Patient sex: M
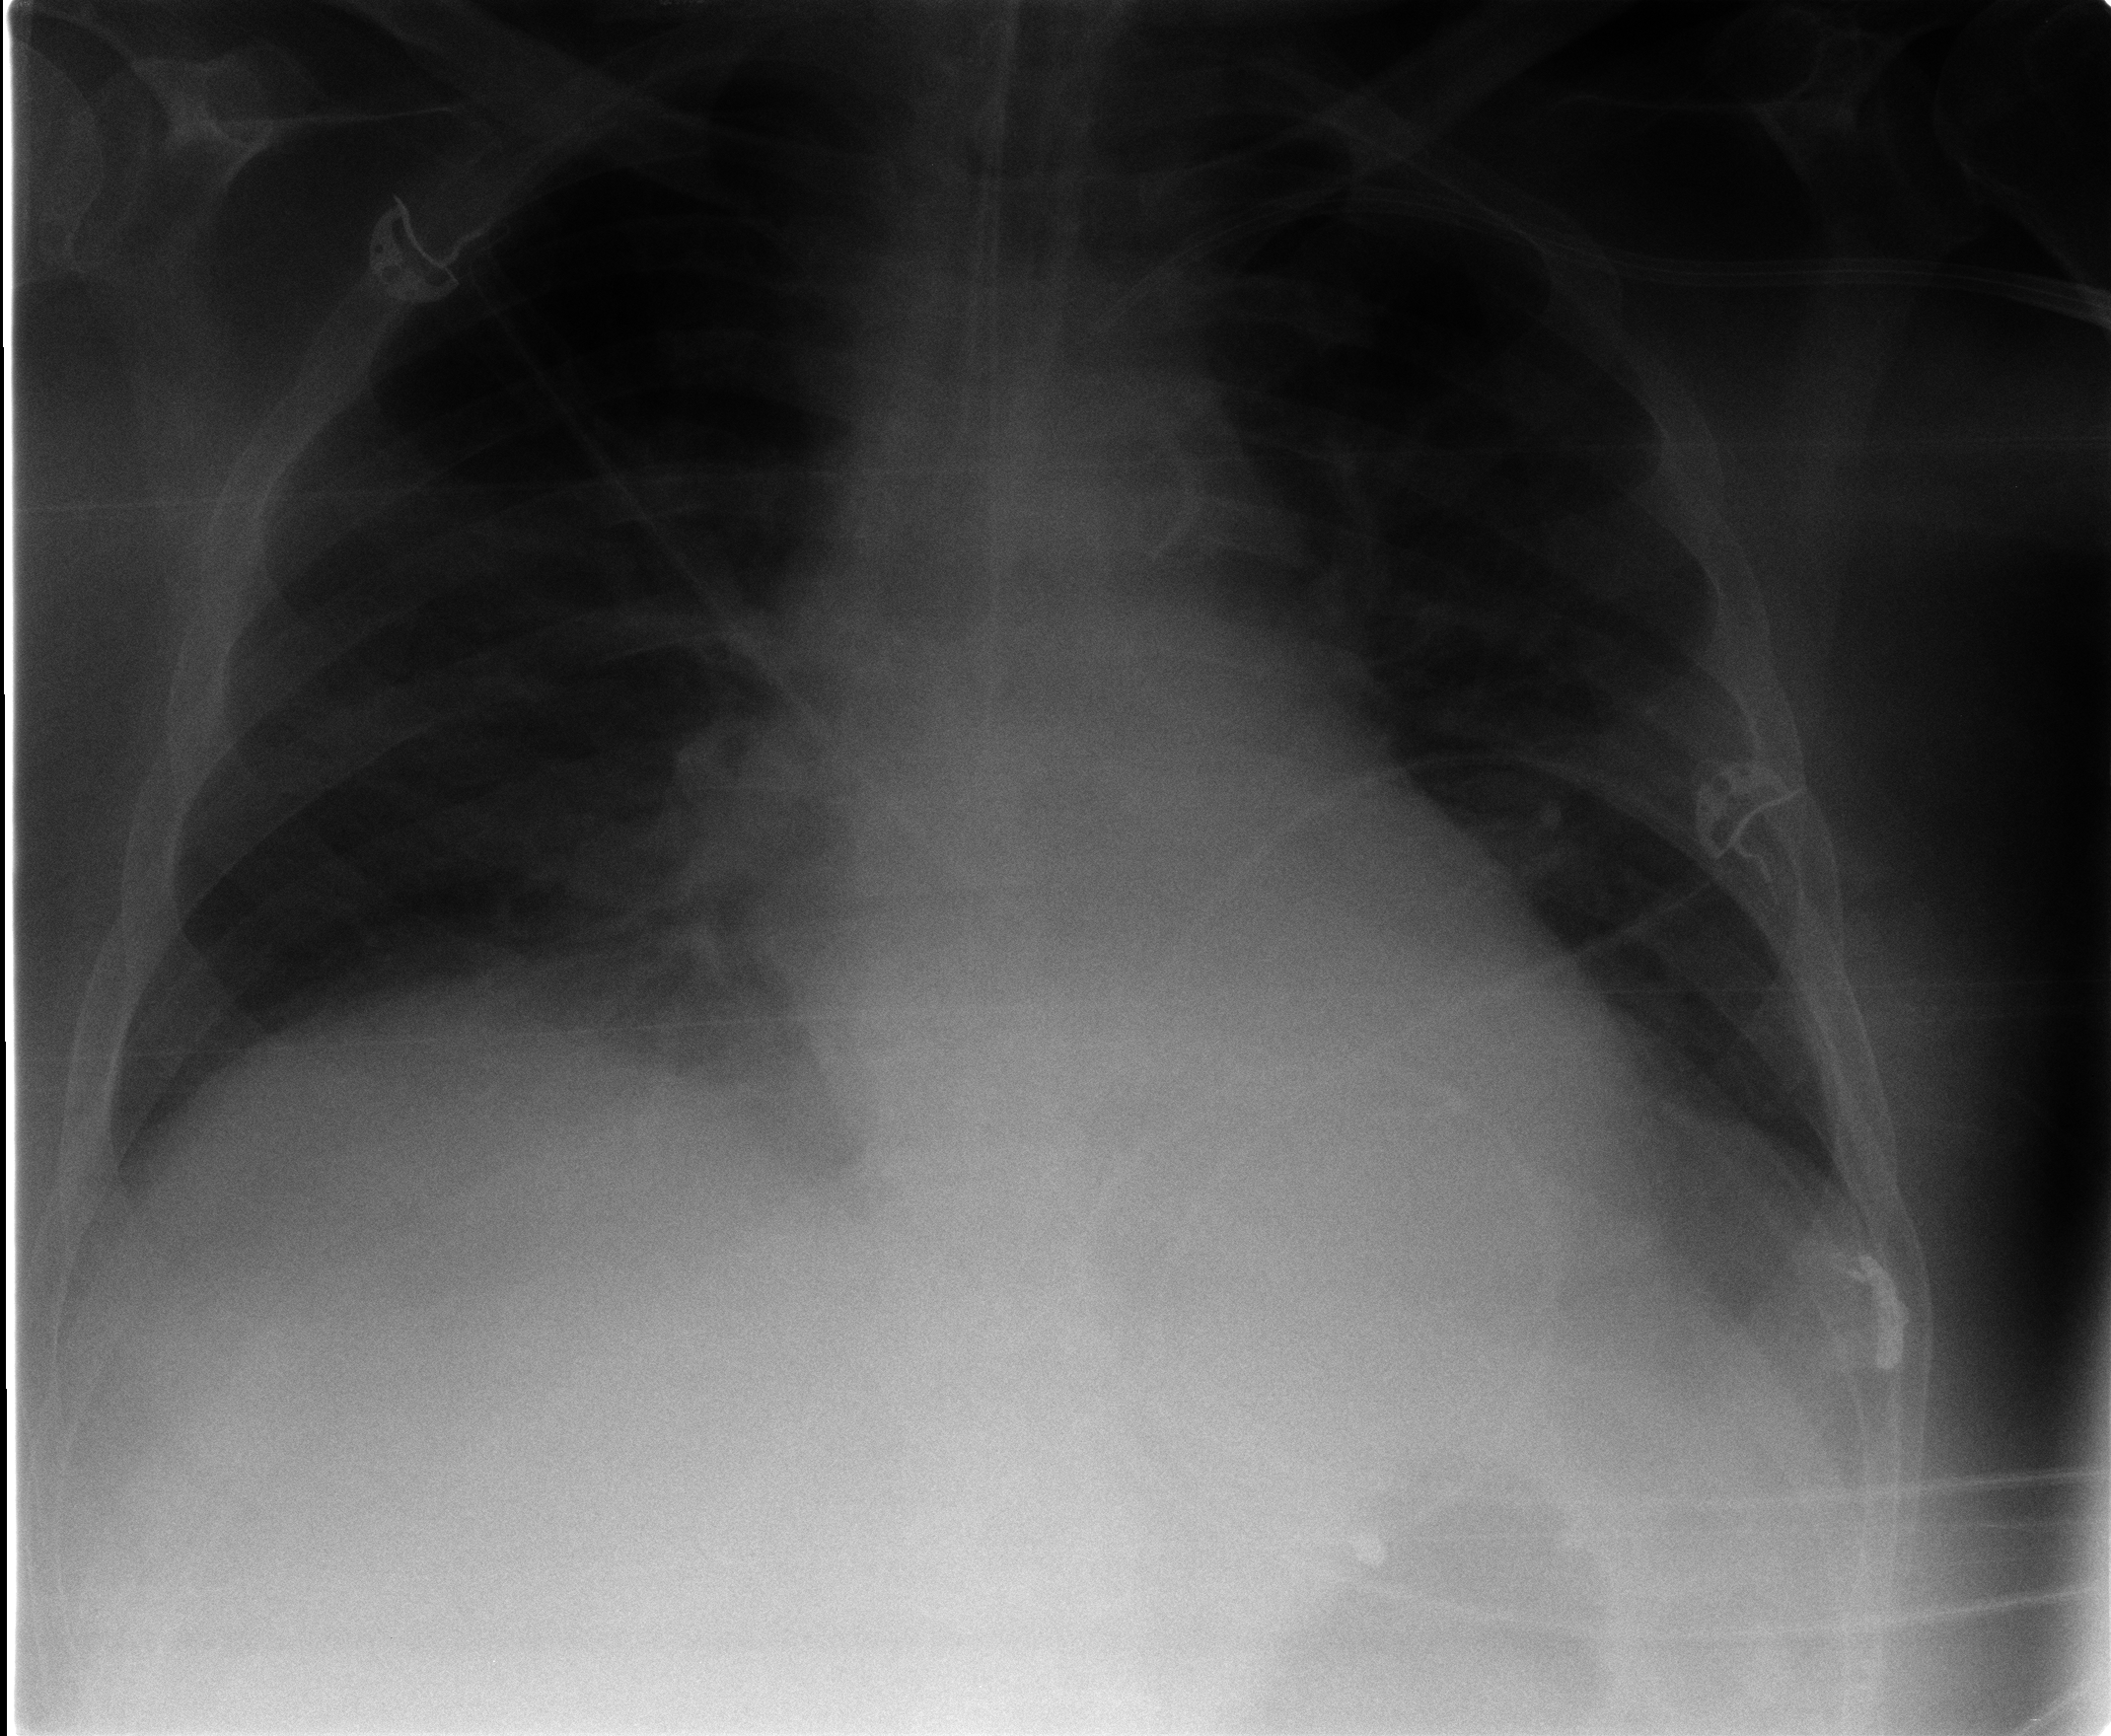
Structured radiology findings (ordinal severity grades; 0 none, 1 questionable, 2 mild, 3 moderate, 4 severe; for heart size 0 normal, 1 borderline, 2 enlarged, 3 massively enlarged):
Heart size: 0
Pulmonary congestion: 2
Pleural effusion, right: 2
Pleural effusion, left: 2
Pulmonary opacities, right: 0
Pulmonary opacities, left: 0
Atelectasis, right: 2
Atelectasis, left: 2